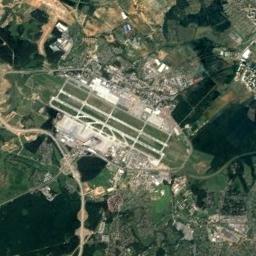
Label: airport